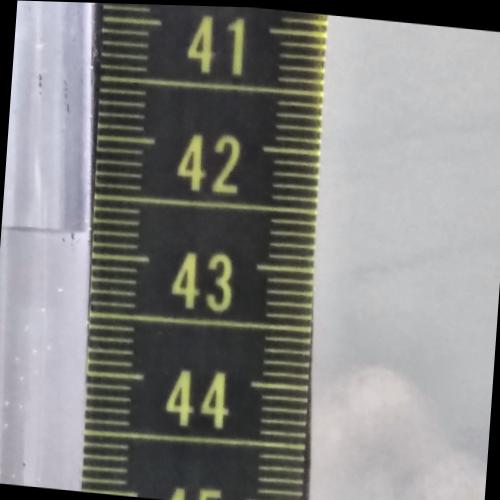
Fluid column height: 42.8 cm